Field crop: tomato
Growth stage: 2
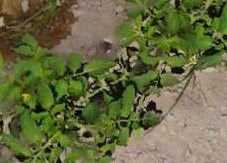
Species: tomato